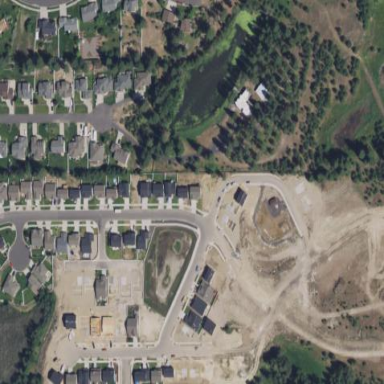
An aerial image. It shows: Single-family residential area.